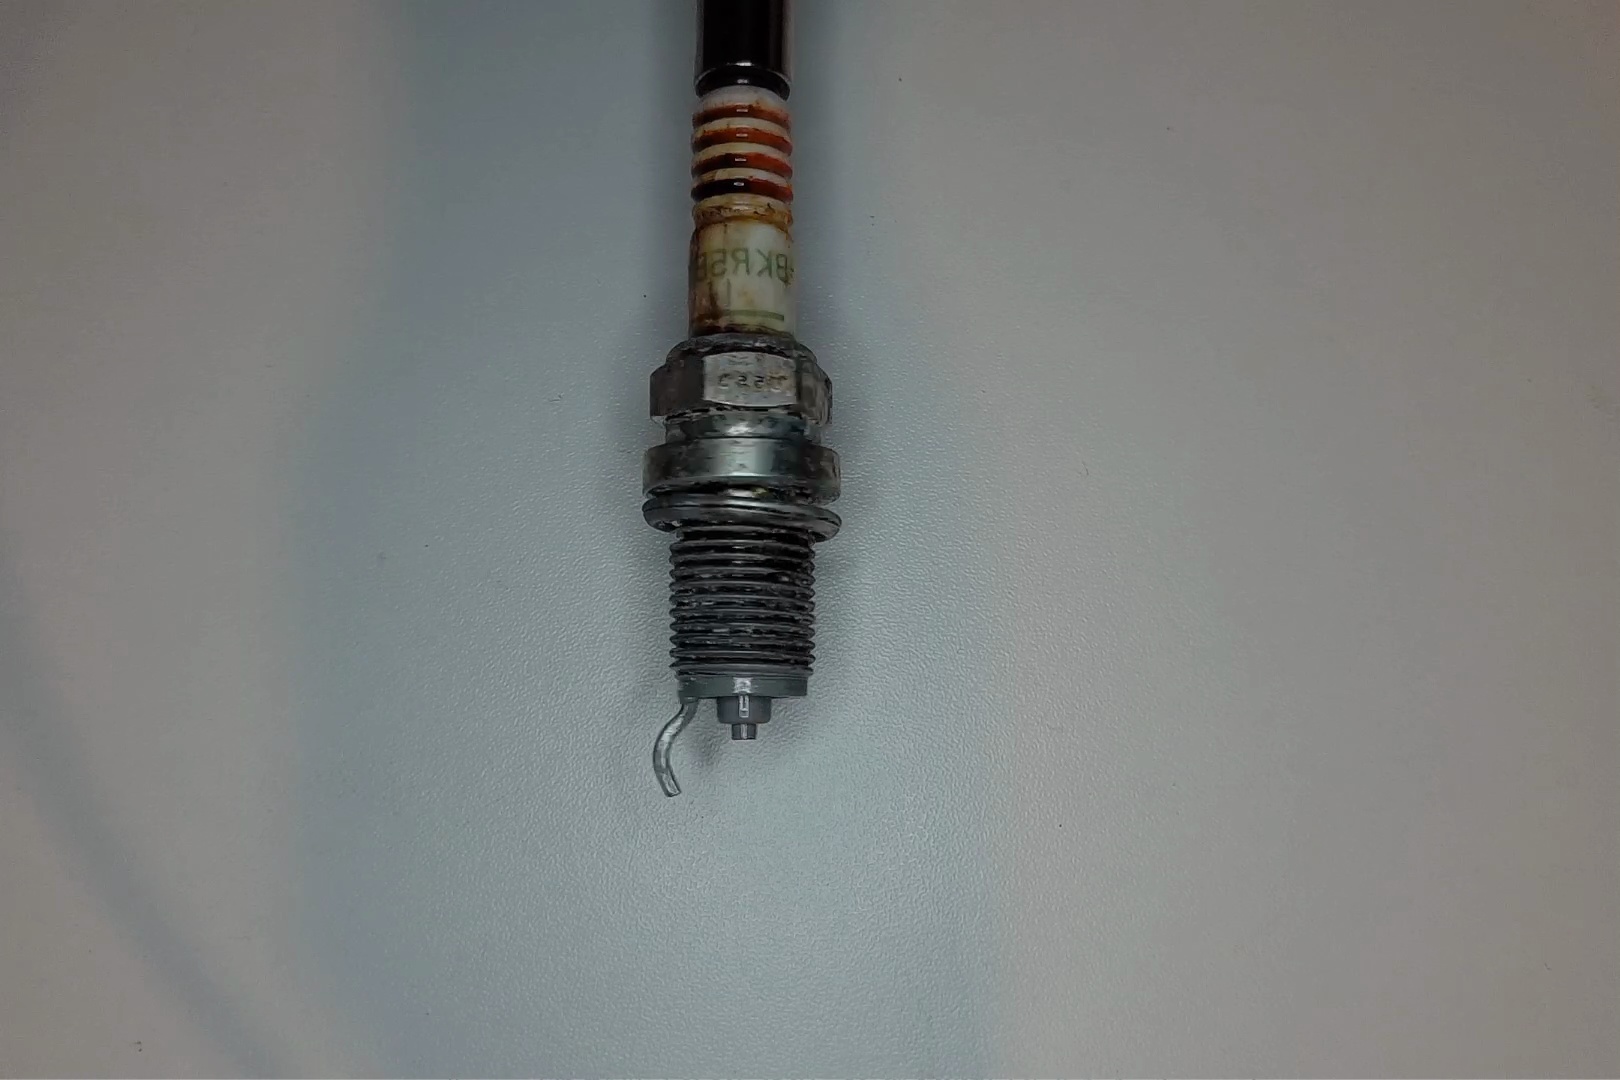
Label: anomaly